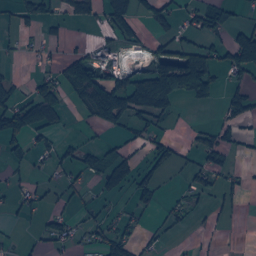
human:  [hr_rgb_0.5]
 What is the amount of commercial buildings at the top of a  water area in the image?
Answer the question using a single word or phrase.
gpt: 3

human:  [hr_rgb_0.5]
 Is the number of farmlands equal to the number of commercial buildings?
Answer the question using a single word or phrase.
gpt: no

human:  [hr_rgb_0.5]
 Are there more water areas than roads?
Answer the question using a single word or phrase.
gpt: no

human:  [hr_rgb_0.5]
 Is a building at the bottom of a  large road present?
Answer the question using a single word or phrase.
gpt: no

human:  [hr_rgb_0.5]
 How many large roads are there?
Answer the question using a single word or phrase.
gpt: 0

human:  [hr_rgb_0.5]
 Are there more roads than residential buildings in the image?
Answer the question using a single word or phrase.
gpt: no

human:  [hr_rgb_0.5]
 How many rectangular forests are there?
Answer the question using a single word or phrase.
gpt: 17

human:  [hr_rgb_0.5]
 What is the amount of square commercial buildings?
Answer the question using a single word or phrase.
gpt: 0

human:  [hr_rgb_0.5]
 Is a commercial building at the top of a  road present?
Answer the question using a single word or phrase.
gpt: yes

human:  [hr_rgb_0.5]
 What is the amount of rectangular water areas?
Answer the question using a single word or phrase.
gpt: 8

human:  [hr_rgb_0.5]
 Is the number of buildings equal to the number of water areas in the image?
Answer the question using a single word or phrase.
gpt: no

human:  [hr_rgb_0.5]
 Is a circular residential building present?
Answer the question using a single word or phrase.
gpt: yes

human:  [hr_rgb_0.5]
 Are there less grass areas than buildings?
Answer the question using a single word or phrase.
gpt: yes

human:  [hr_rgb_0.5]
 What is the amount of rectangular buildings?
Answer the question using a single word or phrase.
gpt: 229

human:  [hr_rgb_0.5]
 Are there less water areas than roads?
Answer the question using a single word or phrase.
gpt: yes

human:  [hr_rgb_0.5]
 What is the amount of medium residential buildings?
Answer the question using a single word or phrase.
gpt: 3

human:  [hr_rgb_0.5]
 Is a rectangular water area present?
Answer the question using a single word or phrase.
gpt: yes

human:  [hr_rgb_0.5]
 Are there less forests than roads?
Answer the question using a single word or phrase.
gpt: no

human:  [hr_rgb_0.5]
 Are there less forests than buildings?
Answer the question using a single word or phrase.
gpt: yes

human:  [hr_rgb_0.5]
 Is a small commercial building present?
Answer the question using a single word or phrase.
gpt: yes

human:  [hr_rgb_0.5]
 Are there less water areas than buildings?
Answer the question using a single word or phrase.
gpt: yes

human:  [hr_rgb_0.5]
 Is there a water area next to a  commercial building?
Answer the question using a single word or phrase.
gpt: yes

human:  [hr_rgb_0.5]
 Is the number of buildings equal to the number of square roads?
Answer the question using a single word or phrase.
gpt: no

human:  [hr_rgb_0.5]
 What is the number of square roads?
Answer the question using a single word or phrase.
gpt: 0

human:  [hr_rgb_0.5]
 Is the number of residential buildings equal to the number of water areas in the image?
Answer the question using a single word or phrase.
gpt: no

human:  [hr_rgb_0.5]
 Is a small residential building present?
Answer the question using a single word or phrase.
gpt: yes

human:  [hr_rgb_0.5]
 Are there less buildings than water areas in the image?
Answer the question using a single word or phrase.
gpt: no

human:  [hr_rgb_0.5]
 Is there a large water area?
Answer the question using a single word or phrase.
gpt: no

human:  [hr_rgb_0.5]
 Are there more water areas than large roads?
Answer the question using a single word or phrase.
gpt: yes

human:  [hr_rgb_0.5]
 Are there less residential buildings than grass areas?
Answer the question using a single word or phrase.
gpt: no

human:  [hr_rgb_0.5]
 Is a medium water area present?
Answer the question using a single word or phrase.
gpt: yes

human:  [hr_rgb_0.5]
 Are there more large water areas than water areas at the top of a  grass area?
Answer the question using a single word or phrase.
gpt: no

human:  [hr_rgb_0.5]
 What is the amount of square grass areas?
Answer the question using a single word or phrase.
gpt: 0

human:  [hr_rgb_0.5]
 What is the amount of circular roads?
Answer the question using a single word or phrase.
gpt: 0

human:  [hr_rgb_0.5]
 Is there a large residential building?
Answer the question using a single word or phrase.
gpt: no

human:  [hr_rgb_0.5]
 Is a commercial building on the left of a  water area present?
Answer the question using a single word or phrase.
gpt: yes